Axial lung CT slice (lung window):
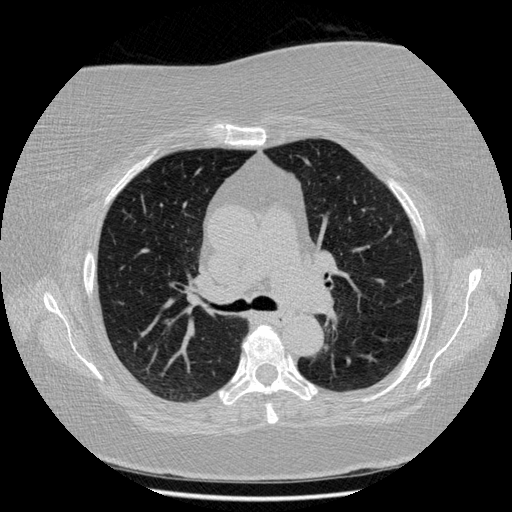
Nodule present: no